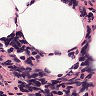
Metastatic tissue present: no